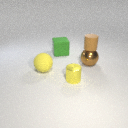
small brown rubber cylinder above large brown metal sphere